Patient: sex F, age 43
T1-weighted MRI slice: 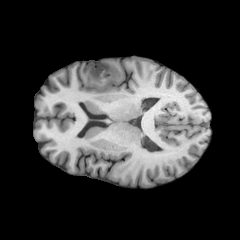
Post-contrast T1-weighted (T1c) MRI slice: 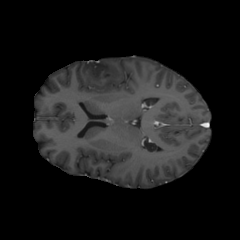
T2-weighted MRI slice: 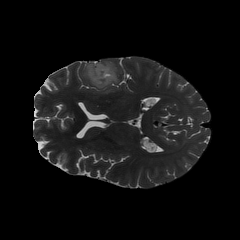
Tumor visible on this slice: yes
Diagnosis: Oligodendroglioma, IDH-mutant, 1p/19q-codeleted
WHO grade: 2